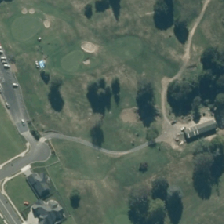
Land cover: urban_parkland